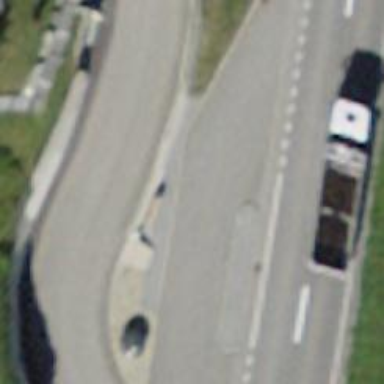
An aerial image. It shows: Bus stop along the road.